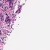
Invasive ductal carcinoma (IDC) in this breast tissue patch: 0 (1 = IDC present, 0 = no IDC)